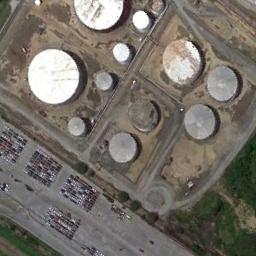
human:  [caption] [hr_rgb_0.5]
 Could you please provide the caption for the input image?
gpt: There are many storage tanks on the bare land next to the grass .

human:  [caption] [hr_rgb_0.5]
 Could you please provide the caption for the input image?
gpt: There are several roads of different lengths beside the storage tanks .

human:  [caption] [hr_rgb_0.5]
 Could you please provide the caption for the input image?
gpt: There are many neatly arranged storage tanks and many cars in the factory .

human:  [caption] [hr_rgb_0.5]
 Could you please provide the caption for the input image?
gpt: One of these storage tanks is orange .

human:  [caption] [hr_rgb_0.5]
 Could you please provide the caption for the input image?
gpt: There are some storage tanks of different sizes .